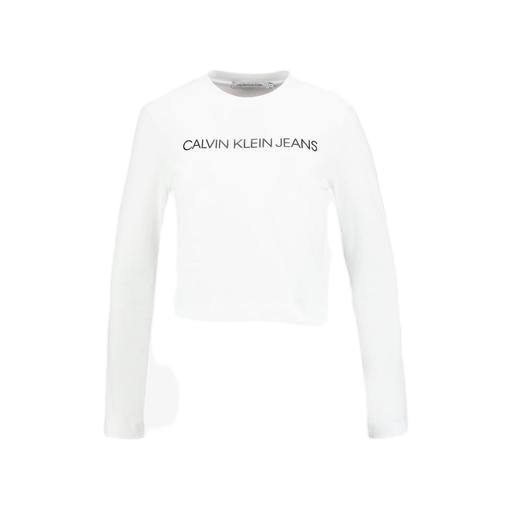
white long sleeve logo t-shirt, white cropped logo print jersey t-shirt, white cropped logo t-shirt, white background